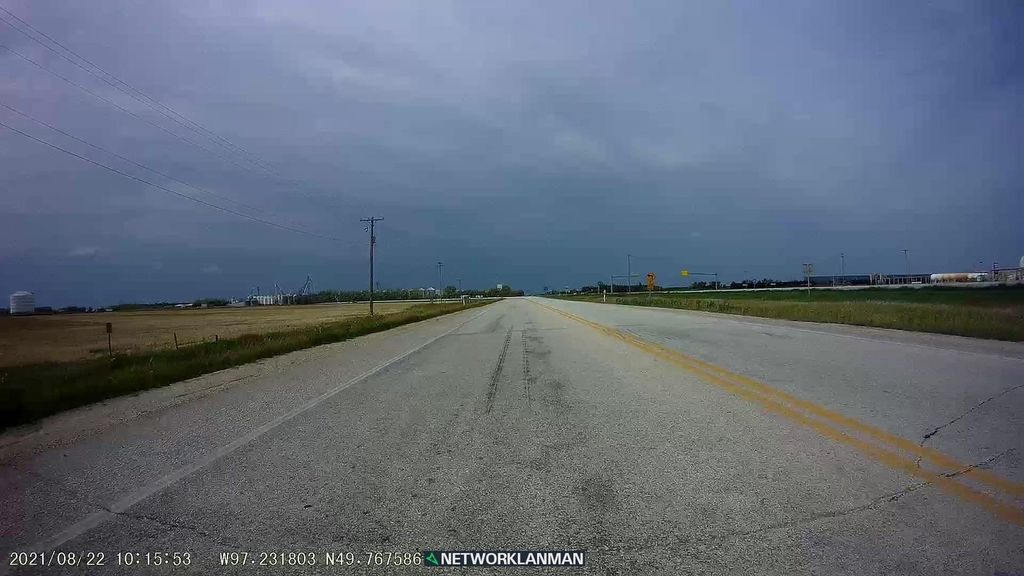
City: winnipeg